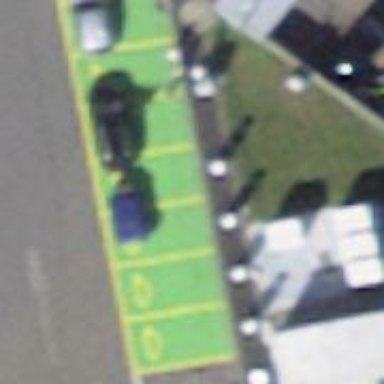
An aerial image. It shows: Charging station.